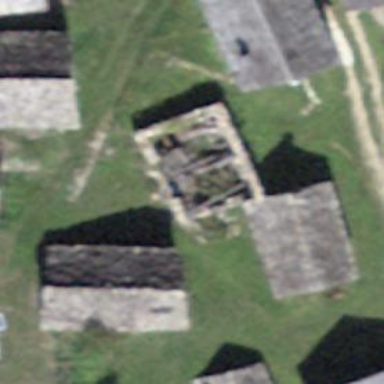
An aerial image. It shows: Ruins of building.